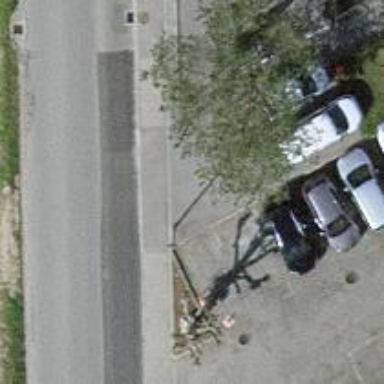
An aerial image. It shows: Sidewalk along the footway.